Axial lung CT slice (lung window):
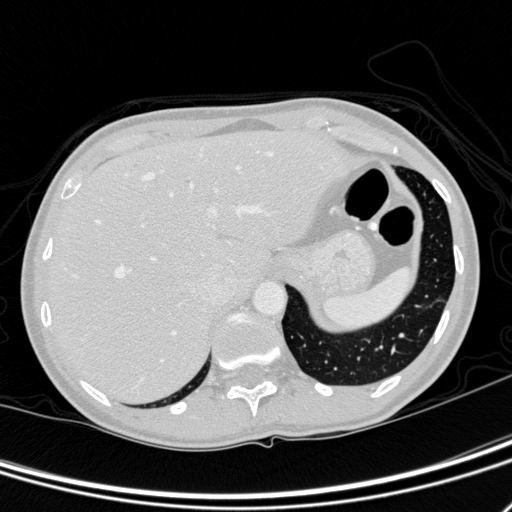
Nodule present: no